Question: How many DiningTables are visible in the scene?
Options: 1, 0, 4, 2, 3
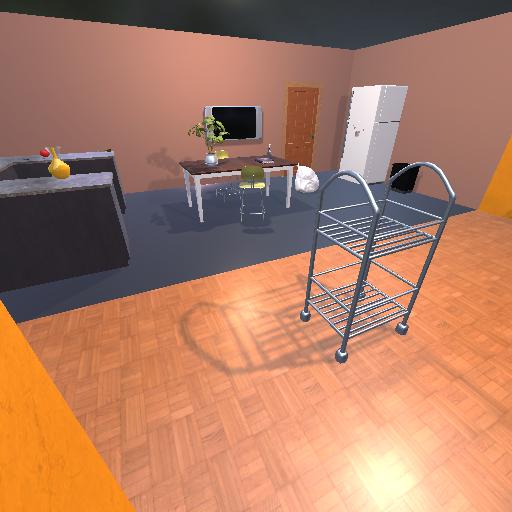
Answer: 1